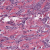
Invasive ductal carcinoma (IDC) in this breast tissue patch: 1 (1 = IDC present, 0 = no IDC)